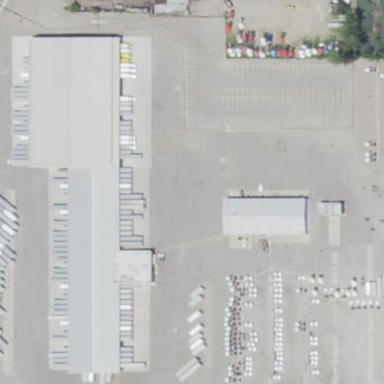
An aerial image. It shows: Industrial area.